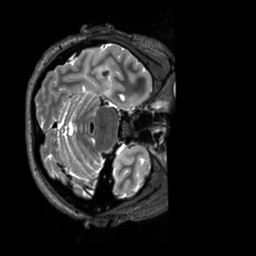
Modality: T2w
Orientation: axial
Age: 32
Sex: female
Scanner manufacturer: siemens
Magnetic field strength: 3 T
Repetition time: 3.2 s
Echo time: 0.728 s